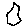
Label: hexagon